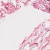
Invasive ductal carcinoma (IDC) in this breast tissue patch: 0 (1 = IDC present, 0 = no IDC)